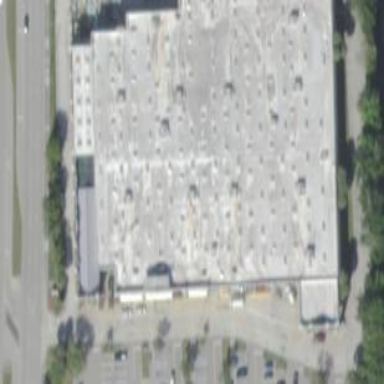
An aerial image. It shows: Retail building.